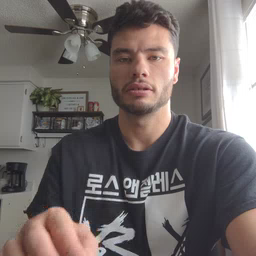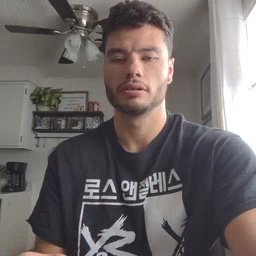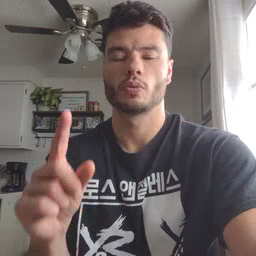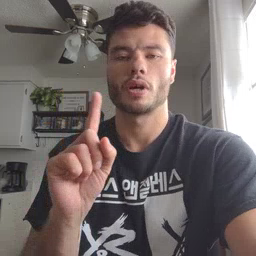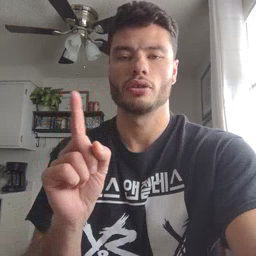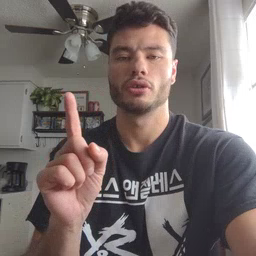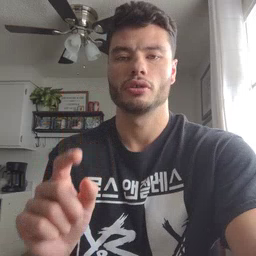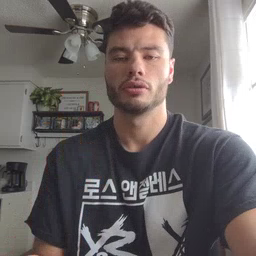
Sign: where